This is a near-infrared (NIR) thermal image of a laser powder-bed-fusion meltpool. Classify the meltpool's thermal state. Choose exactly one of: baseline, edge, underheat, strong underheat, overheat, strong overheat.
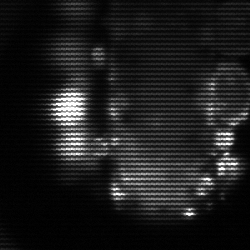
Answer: strong underheat